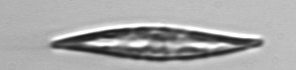
Label: Pleurosigma